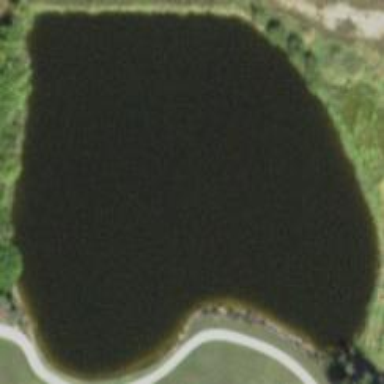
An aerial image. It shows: Water hazard on golf course. The hazard is natural water feature.